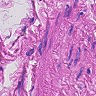
Metastatic tissue present: no